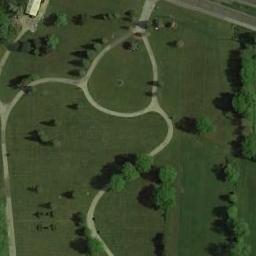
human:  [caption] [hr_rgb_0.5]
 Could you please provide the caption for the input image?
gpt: There are several roads of different lengths on the meadow .

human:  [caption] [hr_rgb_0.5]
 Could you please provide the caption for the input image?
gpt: This meadow has dense grasses and some trees and some roads go through the meadow .

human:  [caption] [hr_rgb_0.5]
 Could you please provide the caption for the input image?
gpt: The entire image is dominated by grass .

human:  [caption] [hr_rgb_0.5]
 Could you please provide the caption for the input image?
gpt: There are many green trees and a round road on the green grass, And a building .

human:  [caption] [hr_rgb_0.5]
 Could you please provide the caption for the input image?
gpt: There are some trees and paths on the green meadow .